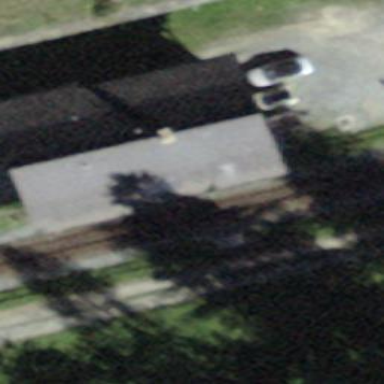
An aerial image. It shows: Train station building.